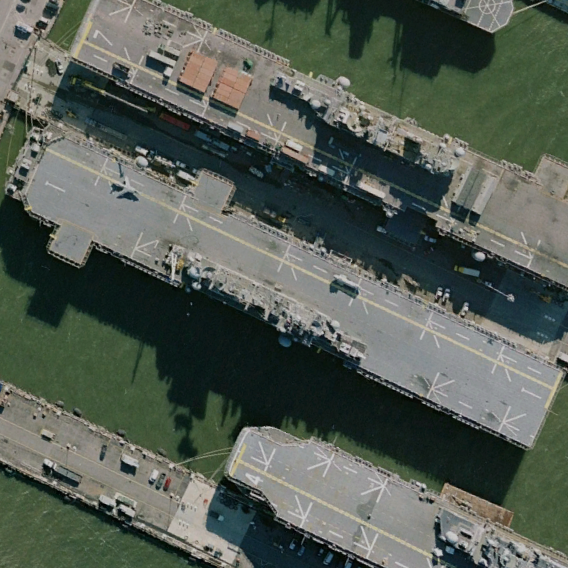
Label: assault